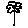
Label: flower